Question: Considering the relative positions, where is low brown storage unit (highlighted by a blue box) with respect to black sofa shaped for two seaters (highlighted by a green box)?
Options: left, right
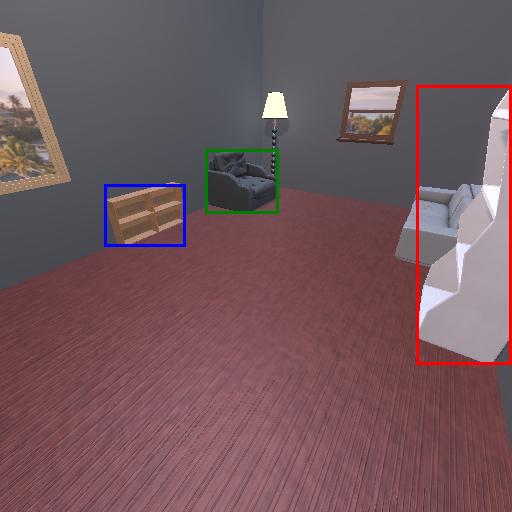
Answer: left